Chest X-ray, PA view. Patient: 44 years old, sex M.
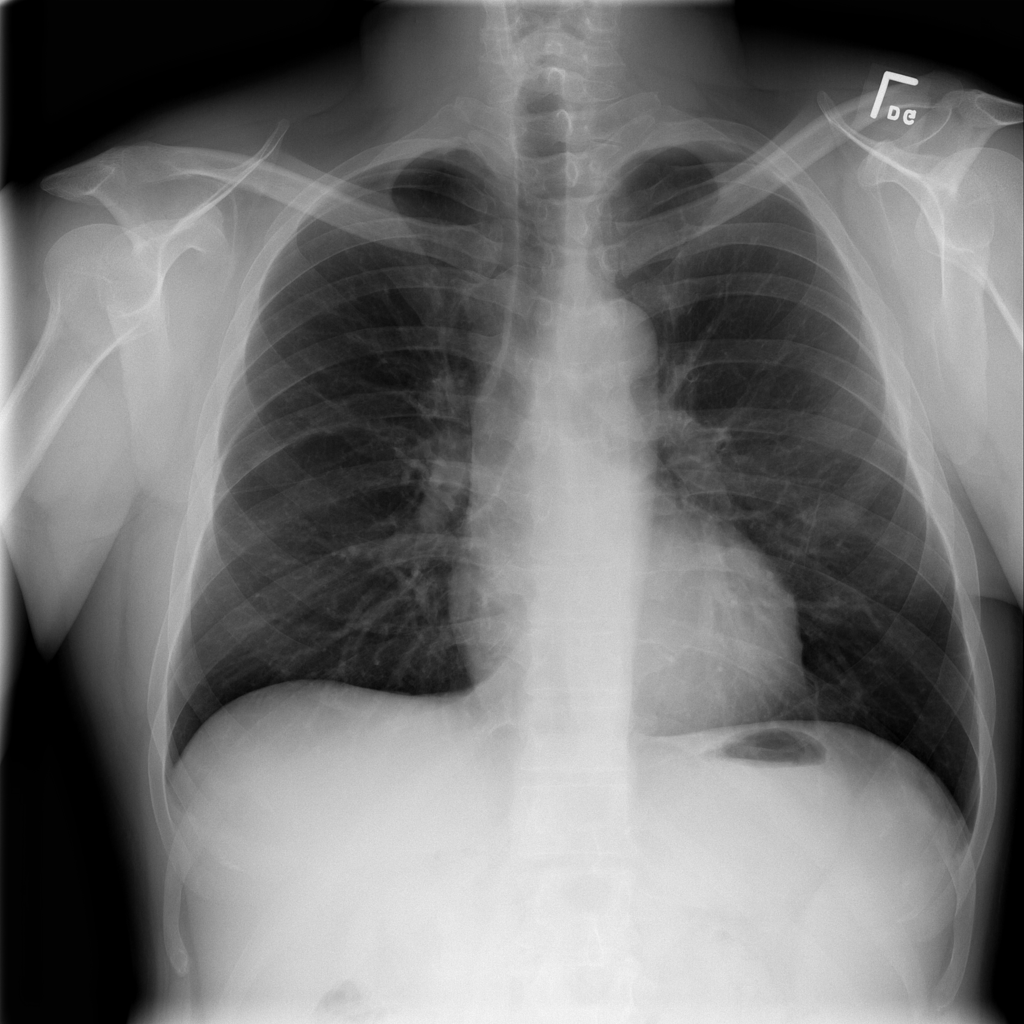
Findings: No Finding